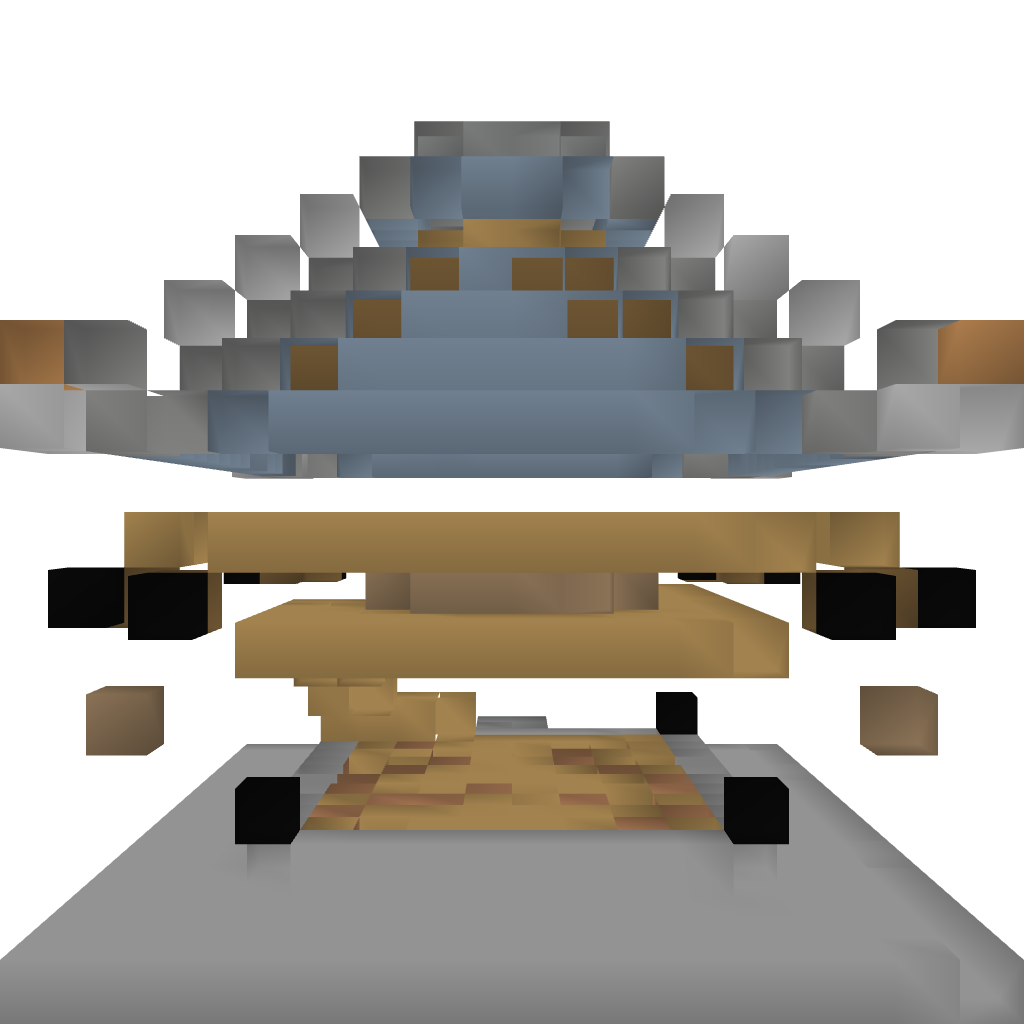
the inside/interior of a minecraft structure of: Pretty Little Pagoda